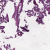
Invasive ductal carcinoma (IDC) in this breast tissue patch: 0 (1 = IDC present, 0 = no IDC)